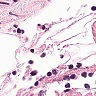
Metastatic tissue present: no